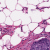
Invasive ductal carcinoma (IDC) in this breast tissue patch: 0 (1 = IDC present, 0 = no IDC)